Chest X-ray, AP view. Patient: 50 years old, sex F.
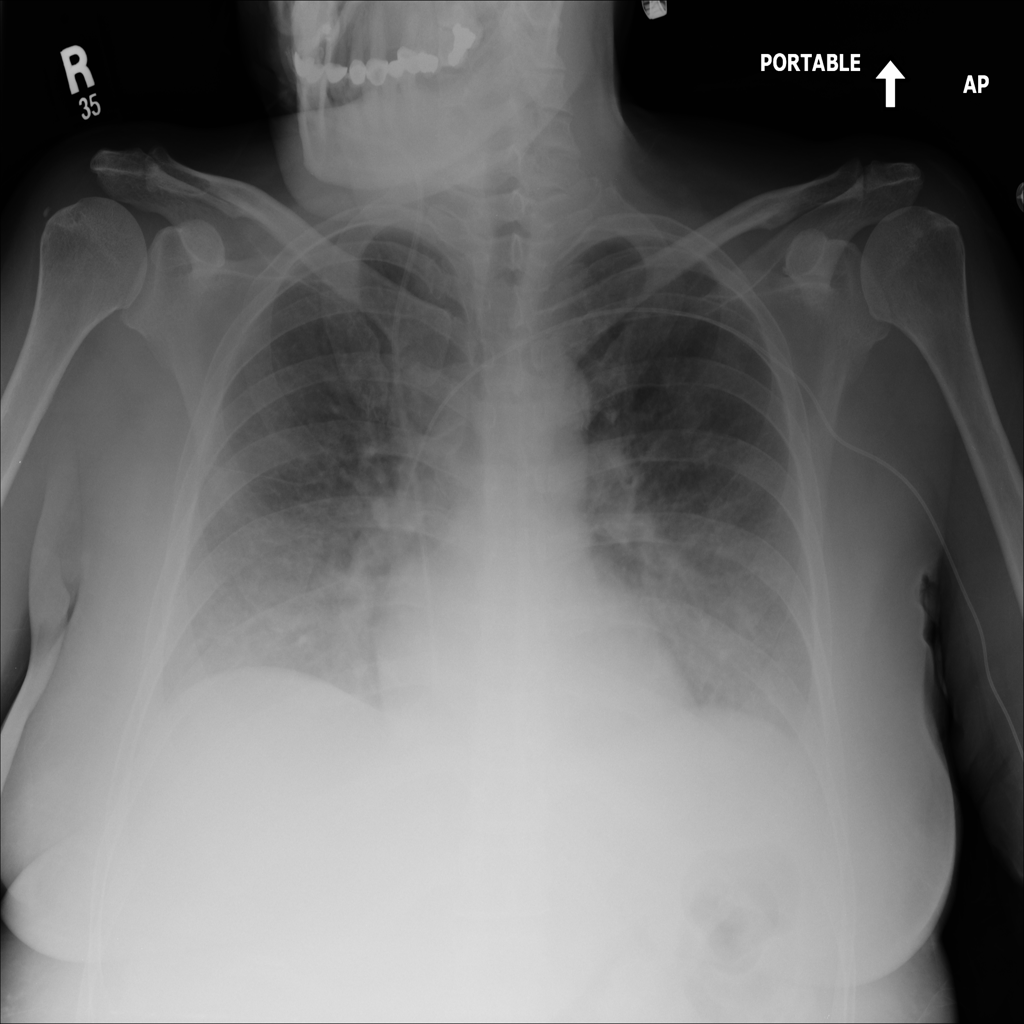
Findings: No Finding